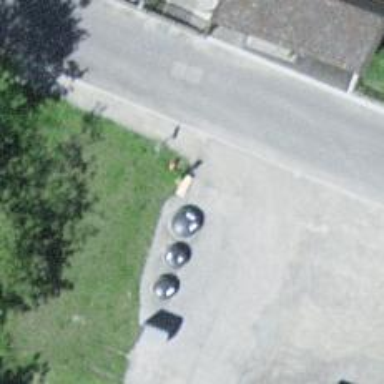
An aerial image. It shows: Recycling container for recycling.